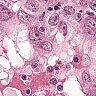
Metastatic tissue present: yes